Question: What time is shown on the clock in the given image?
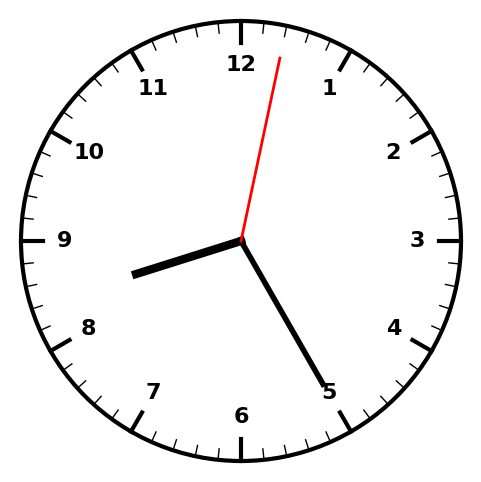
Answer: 08:25:02